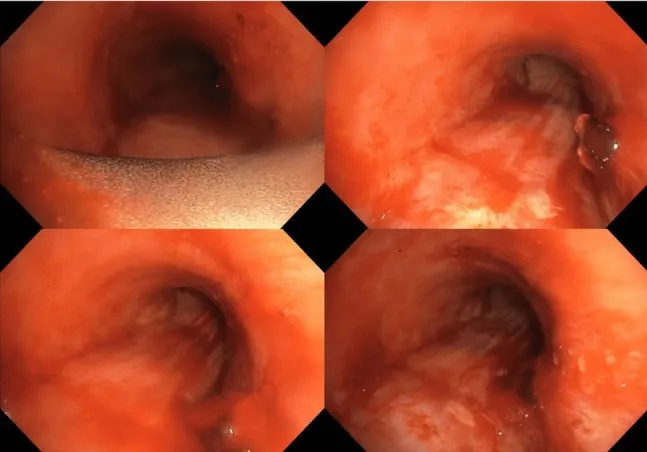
After bronchial disobstruction, bronchoscopy revealed the recanalization of tracheal lumen.
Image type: endoscopy (airway_endoscopy)